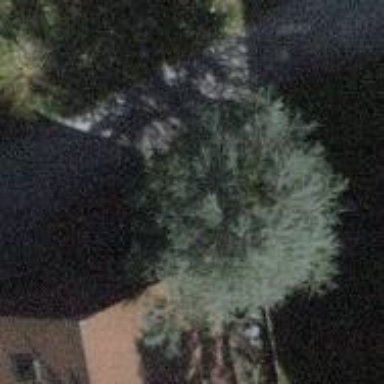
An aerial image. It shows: Evergreen needle-leaved tree.